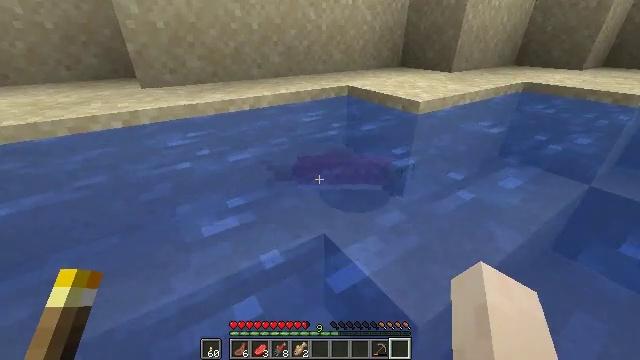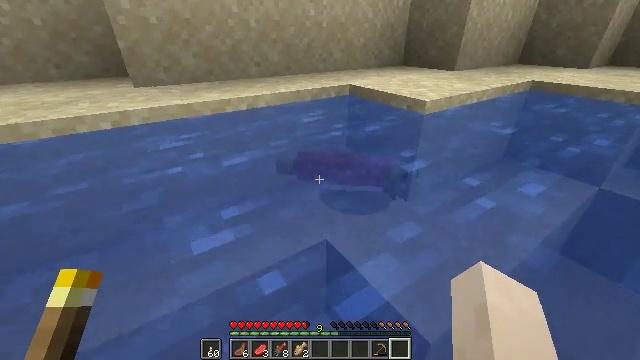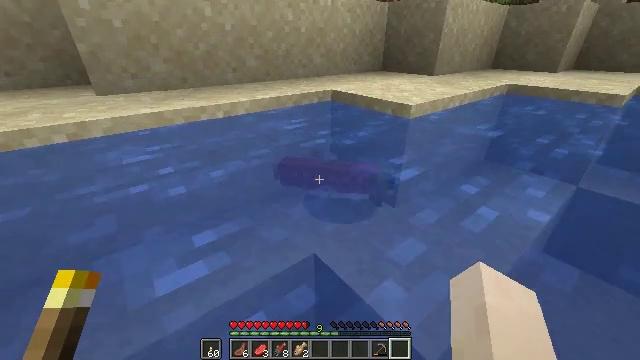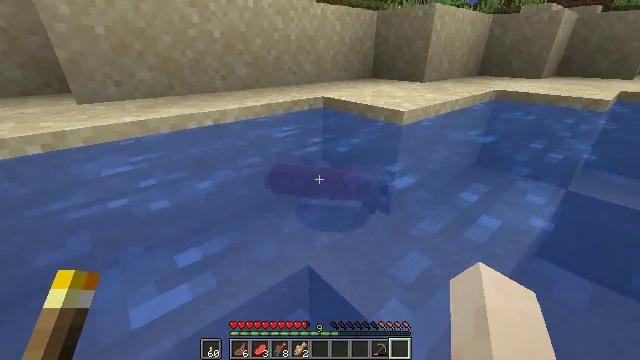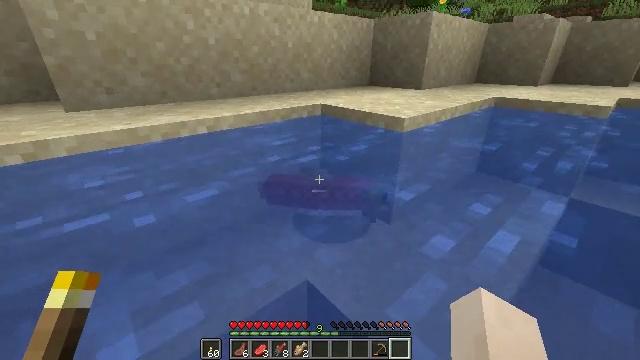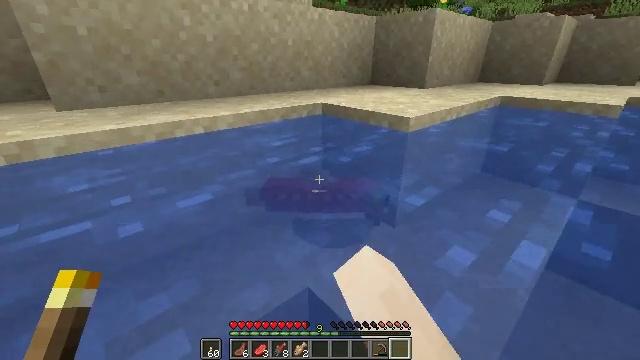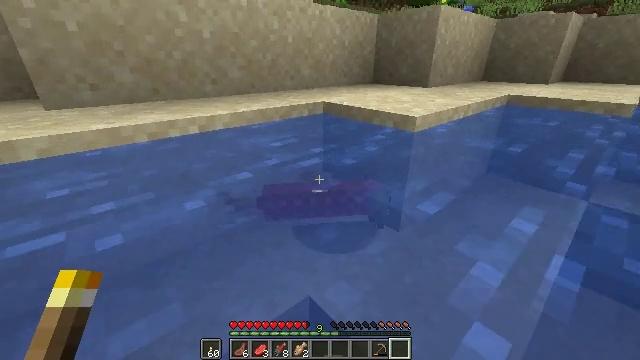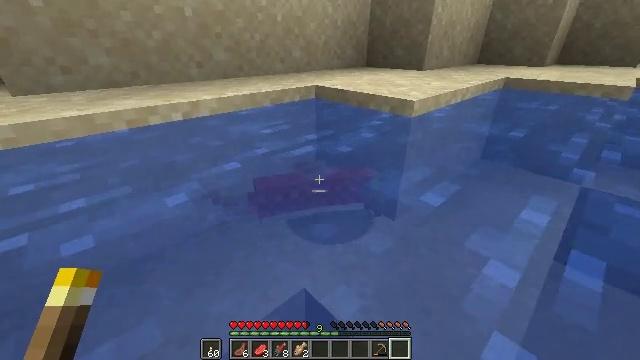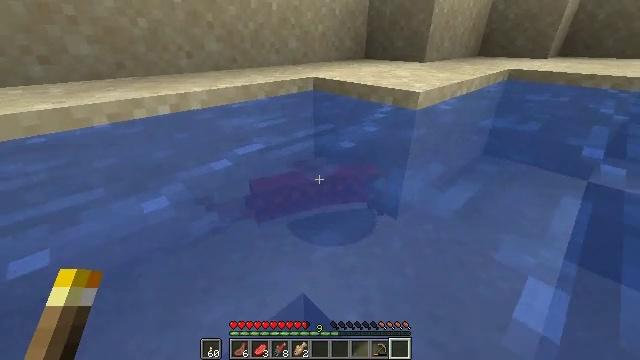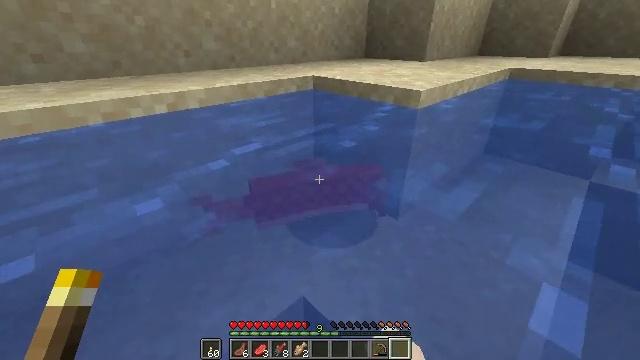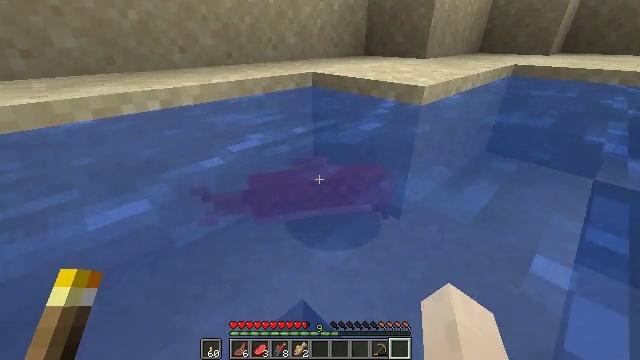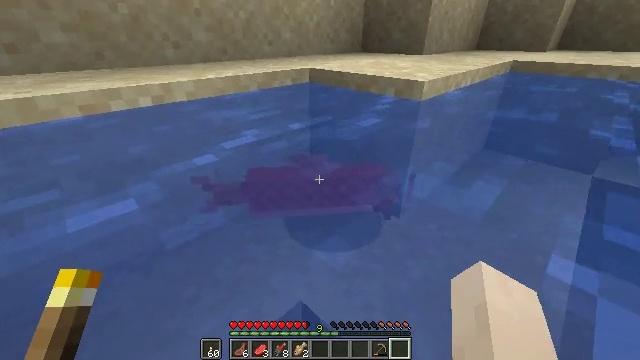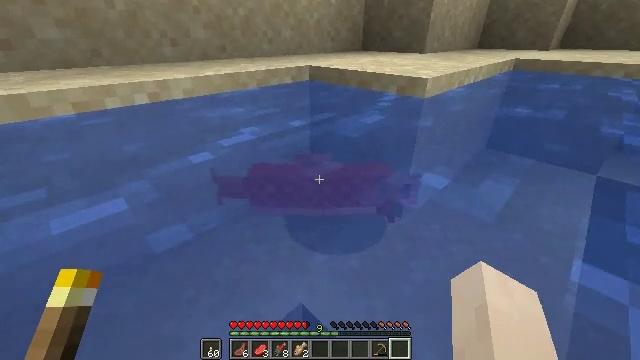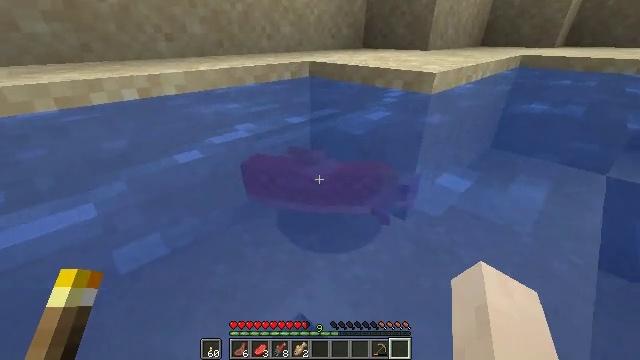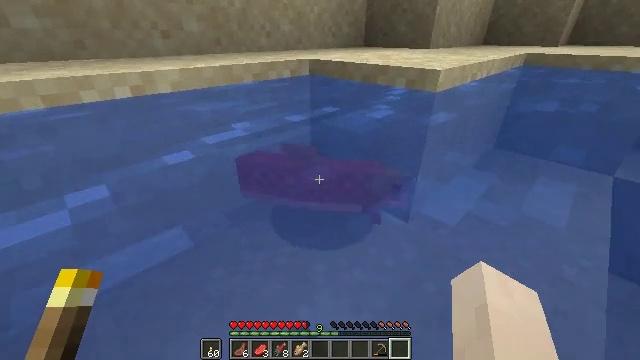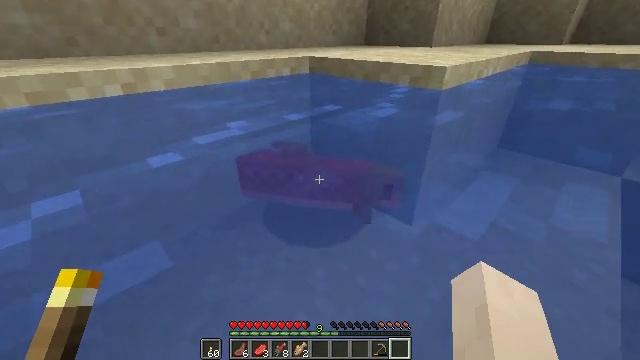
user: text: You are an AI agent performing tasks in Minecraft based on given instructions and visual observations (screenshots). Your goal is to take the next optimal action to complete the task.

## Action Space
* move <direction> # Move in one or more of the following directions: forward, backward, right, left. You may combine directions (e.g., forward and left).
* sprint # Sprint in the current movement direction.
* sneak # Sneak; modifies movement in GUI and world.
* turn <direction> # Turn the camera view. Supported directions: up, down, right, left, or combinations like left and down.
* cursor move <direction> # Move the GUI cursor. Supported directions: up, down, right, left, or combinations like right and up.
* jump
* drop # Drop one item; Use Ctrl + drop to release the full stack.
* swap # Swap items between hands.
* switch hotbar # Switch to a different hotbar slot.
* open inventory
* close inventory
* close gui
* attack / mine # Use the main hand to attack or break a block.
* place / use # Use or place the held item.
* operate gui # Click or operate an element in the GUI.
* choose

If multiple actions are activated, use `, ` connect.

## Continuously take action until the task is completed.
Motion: motion action
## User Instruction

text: Fish and kill the salmon.
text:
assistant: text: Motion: move forward, sprint
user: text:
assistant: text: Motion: move forward, sprint, turn right and up
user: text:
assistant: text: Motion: move forward, sprint, turn right and up
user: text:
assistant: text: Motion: move forward, sprint, turn up, attack / mine
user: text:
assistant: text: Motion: move forward, sprint, attack / mine
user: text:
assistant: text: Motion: move forward, sprint, attack / mine
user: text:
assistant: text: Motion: sprint, turn right and down
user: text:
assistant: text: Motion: sprint, turn down
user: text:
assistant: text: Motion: sprint
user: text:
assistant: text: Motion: sprint
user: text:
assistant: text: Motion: sprint
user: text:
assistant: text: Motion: move forward, sprint
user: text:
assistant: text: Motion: move forward, sprint
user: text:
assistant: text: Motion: move forward, sprint
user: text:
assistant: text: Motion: move forward, sprint
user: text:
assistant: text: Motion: move forward, sprint
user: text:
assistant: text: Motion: move forward, sprint
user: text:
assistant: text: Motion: move forward, sprint
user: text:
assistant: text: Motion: move forward, sprint
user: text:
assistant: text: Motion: move forward, sprint
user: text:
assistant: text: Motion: sprint
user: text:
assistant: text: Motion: sprint
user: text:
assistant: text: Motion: sprint, turn down
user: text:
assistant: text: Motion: sprint, attack / mine
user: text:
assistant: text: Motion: sprint, turn right and down, attack / mine
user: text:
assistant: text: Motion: sprint, turn right and up, attack / mine
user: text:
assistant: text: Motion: sprint, turn up
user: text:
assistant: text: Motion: sprint
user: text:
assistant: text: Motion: sprint
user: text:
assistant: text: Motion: sprint, turn right and up